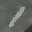
Label: 1